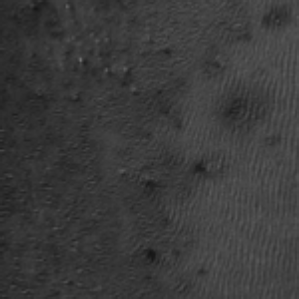
Label: frost